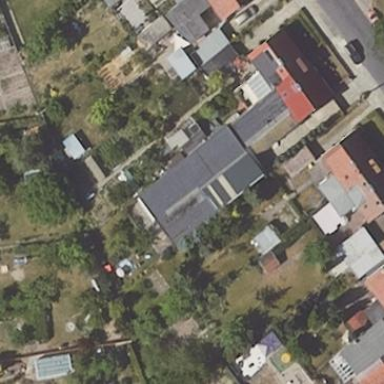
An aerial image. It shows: Shed.